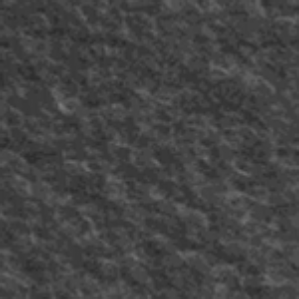
Label: frost